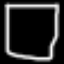
Label: square